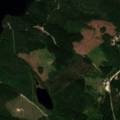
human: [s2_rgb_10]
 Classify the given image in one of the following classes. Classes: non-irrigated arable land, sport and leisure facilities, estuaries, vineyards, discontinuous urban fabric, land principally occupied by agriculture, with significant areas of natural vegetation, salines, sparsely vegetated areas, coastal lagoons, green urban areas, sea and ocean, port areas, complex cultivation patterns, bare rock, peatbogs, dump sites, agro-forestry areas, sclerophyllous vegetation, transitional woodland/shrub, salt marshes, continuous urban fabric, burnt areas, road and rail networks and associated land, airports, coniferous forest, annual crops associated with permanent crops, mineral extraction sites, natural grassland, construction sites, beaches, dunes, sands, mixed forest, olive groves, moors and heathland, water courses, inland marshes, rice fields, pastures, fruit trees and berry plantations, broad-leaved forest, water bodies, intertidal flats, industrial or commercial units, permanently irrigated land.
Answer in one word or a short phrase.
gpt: discontinuous urban fabric, coniferous forest, mixed forest, water bodies